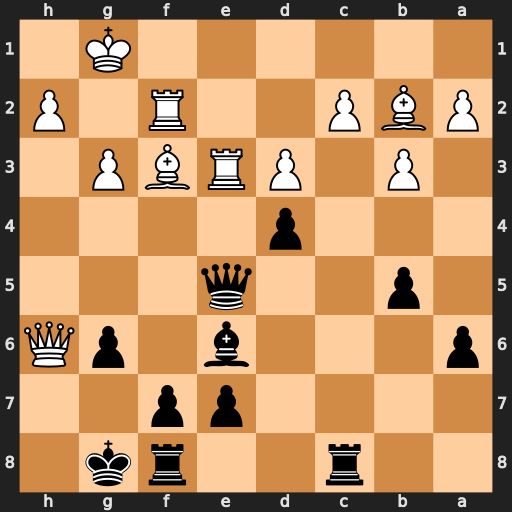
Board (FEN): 2r2rk1/4pp2/p3b1pQ/1p2q3/3p4/1P1PRBP1/PBP2R1P/6K1
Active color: b
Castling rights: -
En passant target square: -
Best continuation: Qxe3 Qxe3 dxe3